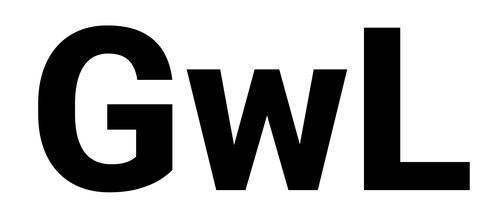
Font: Roboto_ExtraBold